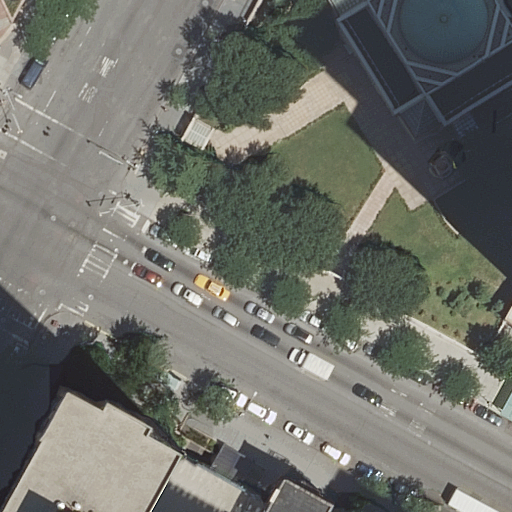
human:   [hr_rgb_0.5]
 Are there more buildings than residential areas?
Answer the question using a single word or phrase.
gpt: yes

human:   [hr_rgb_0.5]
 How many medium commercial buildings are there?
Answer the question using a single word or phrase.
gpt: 0

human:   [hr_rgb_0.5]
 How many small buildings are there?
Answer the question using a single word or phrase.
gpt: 2

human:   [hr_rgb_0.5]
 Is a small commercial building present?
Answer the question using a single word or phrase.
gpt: no

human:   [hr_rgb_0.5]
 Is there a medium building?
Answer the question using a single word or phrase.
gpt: yes

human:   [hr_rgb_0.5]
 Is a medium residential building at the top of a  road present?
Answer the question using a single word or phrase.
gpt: yes

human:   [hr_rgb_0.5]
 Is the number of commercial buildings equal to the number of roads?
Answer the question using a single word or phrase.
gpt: no

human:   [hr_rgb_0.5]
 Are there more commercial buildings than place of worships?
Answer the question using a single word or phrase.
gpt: no

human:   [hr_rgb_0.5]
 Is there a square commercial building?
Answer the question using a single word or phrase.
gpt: no

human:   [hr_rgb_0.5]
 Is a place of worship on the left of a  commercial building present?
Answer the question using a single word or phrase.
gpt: no

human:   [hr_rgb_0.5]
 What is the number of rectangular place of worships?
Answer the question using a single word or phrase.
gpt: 1

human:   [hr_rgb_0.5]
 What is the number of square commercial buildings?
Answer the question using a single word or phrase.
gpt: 0

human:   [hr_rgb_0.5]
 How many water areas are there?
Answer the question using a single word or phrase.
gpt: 0

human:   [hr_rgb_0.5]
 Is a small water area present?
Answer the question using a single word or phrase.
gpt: no

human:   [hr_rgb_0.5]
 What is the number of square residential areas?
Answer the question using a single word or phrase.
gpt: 0

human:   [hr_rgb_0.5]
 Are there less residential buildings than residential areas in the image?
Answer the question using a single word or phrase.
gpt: no

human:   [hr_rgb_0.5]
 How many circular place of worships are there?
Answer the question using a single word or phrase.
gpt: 0

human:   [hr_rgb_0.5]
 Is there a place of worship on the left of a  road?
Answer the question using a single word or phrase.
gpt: no

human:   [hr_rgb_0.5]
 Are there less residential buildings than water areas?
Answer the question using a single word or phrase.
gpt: no

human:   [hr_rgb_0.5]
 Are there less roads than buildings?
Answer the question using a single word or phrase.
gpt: no

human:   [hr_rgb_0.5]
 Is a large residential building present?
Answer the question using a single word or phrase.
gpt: yes

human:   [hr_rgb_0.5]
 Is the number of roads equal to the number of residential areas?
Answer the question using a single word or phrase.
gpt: no

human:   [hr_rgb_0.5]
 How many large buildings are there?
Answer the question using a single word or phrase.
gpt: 1

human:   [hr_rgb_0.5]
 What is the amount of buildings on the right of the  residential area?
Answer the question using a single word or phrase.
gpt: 5

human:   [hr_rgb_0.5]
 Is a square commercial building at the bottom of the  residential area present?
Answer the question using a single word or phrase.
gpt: no

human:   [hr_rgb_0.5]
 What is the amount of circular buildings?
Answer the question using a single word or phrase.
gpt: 0

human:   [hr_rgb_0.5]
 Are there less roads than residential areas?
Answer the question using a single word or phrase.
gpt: no

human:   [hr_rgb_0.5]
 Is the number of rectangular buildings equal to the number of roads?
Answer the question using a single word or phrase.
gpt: no

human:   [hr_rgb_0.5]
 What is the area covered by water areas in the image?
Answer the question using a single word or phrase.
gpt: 0m2

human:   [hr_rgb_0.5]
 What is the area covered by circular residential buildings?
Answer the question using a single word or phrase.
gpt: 0m2

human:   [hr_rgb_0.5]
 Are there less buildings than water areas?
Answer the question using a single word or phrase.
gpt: no

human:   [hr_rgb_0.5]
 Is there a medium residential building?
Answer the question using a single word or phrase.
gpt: yes

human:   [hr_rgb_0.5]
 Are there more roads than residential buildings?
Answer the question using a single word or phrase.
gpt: yes

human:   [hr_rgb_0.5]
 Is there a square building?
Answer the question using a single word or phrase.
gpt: no

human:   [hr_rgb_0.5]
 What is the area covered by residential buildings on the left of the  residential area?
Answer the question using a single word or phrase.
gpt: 0m2

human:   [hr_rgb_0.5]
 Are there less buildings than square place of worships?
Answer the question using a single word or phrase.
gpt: no